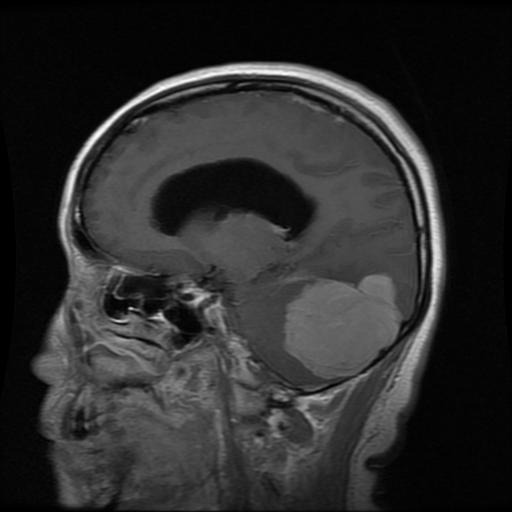
Label: meningioma